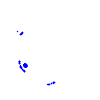
Particle: pion